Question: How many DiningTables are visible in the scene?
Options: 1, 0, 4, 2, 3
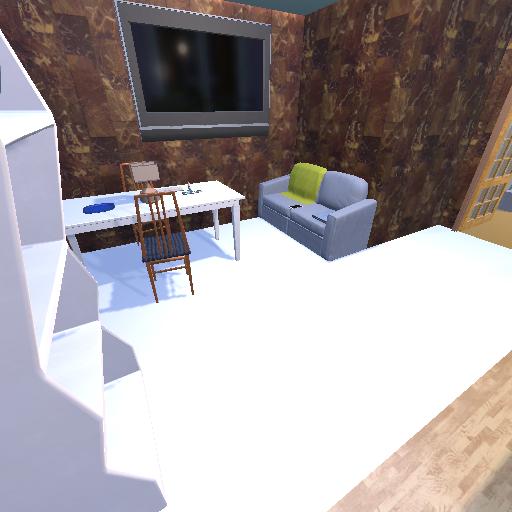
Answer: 1